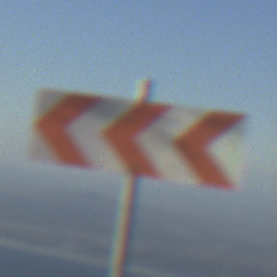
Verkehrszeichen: RichtungstafelnInKurvenGrossRechts
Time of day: SunriseSunset
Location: Outdoor (Nature)
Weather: PartlyCloudy
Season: NotSpecified
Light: Natural